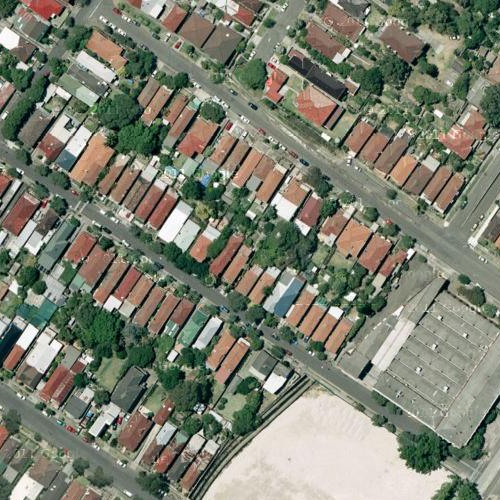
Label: sydney